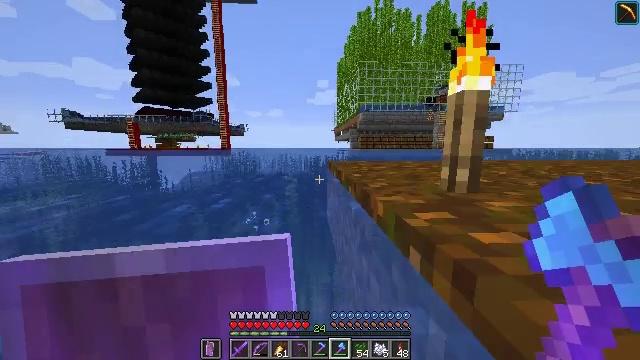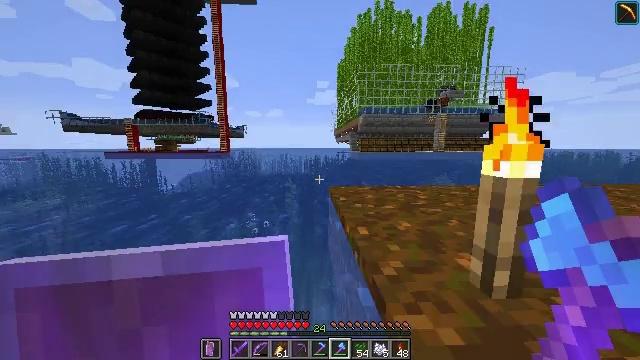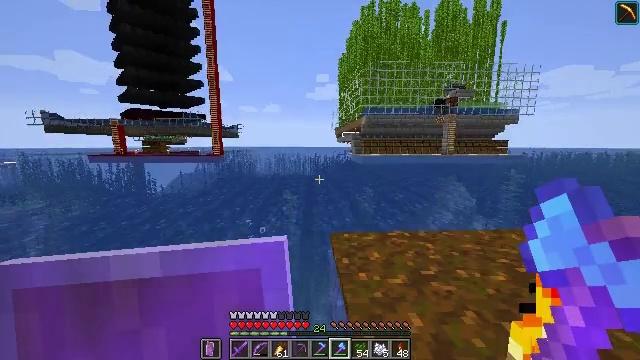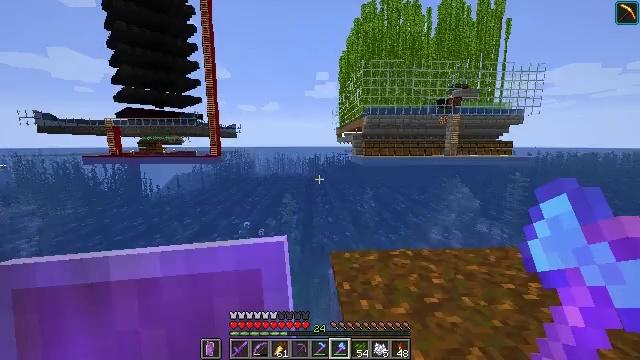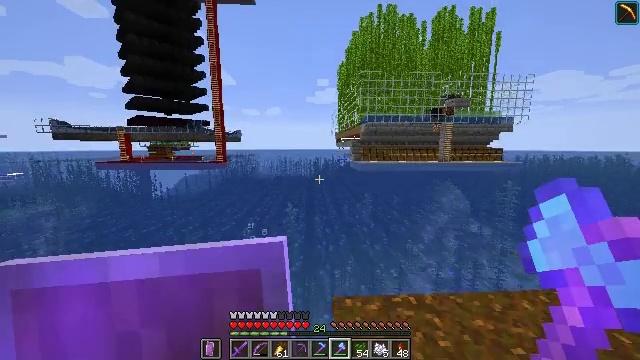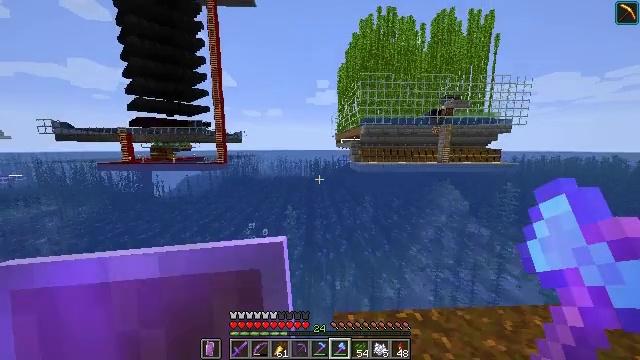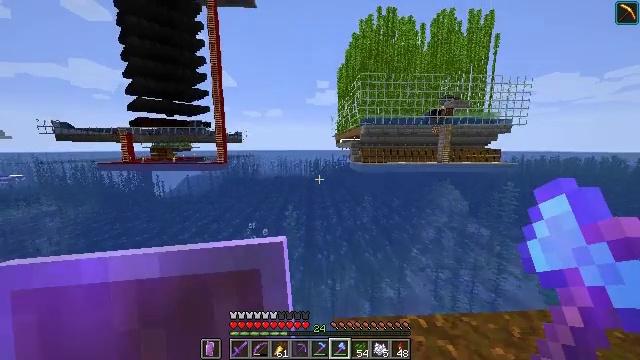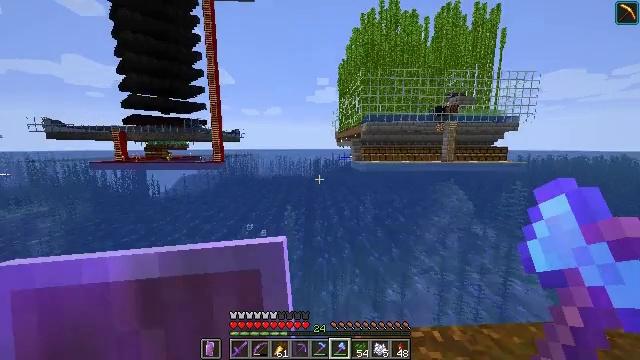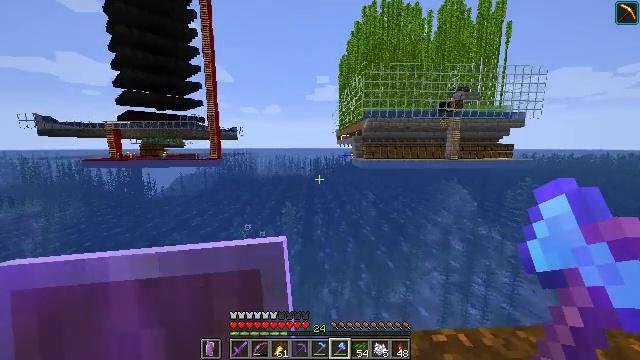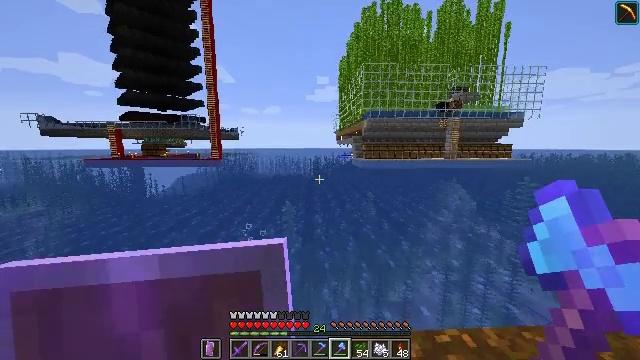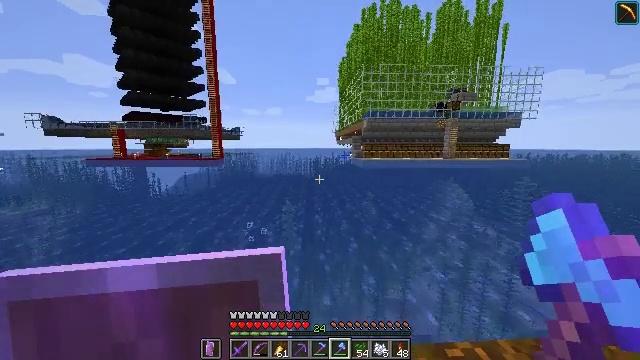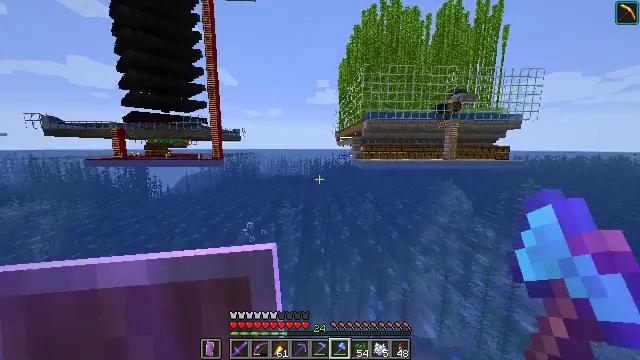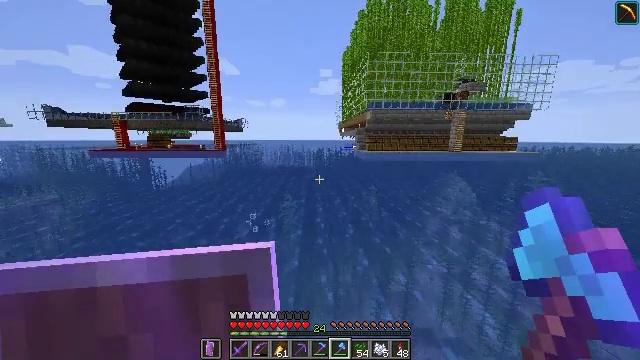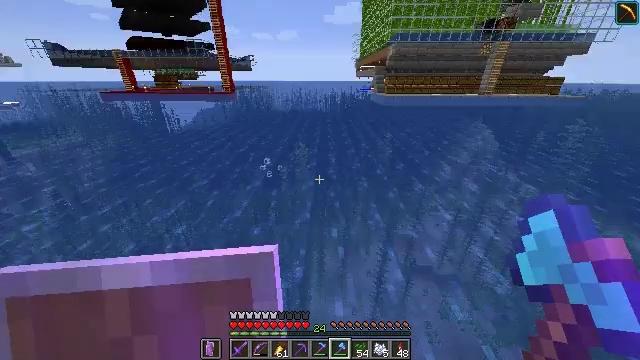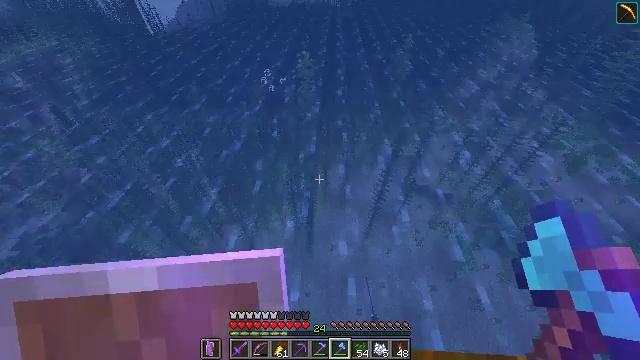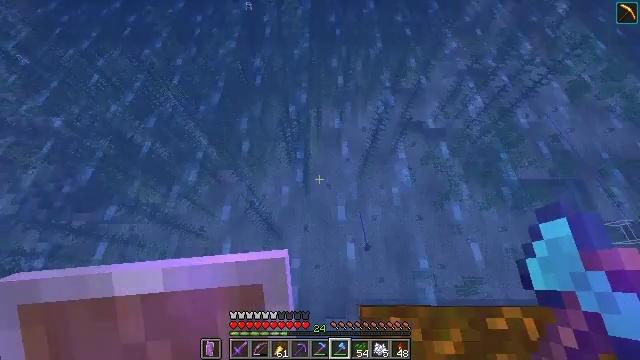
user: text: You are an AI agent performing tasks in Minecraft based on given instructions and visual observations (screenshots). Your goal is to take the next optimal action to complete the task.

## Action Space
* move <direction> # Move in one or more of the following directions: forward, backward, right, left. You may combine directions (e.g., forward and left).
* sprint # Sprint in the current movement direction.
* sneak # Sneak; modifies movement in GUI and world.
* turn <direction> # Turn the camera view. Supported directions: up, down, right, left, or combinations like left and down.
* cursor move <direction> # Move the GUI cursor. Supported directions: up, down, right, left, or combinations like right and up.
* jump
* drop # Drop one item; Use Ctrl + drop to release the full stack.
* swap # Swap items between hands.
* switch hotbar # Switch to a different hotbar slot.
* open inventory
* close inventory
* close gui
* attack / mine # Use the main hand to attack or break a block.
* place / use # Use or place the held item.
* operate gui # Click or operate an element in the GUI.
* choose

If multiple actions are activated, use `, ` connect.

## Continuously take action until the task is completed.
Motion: motion action
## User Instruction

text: Collect dark oak leaves by breaking them.
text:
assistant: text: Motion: move forward, sprint
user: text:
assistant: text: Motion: move forward, sprint
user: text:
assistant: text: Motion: move forward, sprint
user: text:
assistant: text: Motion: move forward, sprint
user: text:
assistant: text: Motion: move forward, sprint
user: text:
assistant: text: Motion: move forward, sprint
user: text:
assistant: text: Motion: move forward, sprint
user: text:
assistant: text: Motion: move forward, sprint
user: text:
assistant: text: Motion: move forward, sprint
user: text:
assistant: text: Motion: move forward, sprint
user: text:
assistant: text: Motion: move forward, sprint
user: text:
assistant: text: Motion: move forward, sprint, turn down
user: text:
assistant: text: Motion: move forward, sprint, turn left and down
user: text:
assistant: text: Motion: move forward, sprint, turn left and down
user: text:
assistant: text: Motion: move forward, sprint, turn right and down
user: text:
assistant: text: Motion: move forward, sprint, turn down
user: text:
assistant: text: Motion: move forward, sprint
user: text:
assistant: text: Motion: move forward, sprint
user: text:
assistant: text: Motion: move forward, sprint, turn right and down
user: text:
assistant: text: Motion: move forward, sprint, turn right and down
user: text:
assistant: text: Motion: move forward, sprint, turn right and down
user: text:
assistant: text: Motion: move forward, sprint, turn right and up
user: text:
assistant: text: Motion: move forward, sprint
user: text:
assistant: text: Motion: move forward, sprint, turn right
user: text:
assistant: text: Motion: move forward, sprint, turn right
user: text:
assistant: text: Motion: move forward, sprint, turn right
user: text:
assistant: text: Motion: move forward, sprint
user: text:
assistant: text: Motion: move forward, sprint, turn right
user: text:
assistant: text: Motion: move forward, sprint, turn right and up
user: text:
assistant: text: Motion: move forward, sprint, turn right